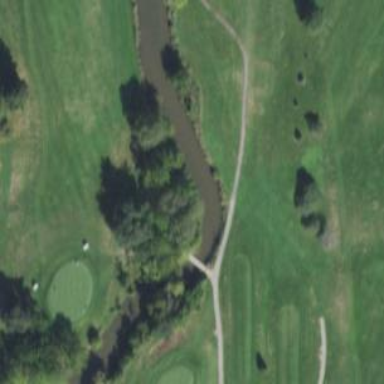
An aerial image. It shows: Path for both road and golf.